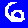
Digit: 6